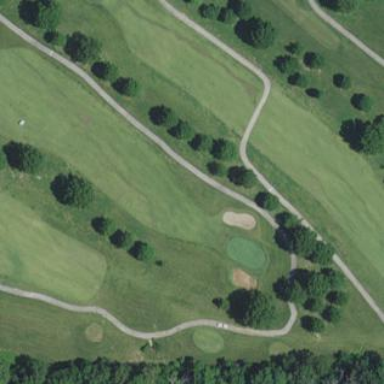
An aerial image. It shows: Grassy area designated as golf fairway.